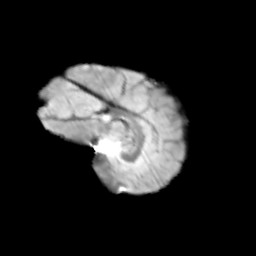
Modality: T2w
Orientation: sagittal
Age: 10
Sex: female
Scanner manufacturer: siemens
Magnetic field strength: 3 T
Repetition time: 3.8 s
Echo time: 0.07 s